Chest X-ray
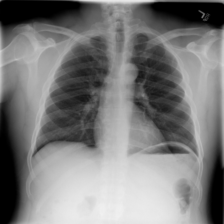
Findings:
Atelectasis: negative
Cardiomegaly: negative
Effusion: negative
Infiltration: positive
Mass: negative
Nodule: negative
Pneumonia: negative
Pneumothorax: negative
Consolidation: negative
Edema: negative
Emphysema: negative
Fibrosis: negative
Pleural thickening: negative
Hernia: negative